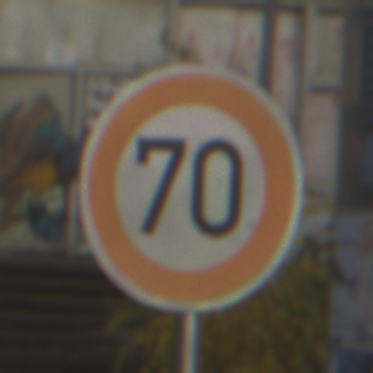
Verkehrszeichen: Geschwindigkeit70
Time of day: MorningAfternoon
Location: Outdoor (Urban)
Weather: PartlyCloudy
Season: NotSpecified
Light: Natural